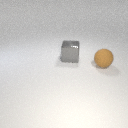
large gray metal cube to the left of large brown rubber sphere